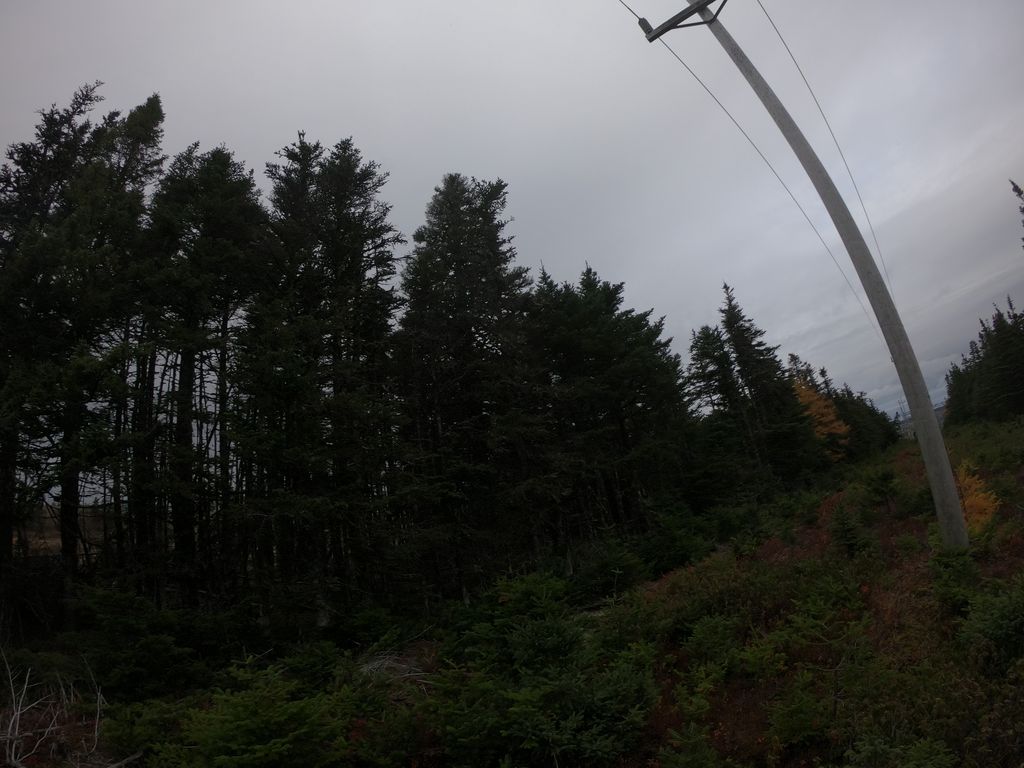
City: st_johns